Interaction volume radius: 10 \u00c5
Interaction volume height: 10 \u00c5
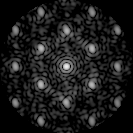
Disorder parameter: 0.3095